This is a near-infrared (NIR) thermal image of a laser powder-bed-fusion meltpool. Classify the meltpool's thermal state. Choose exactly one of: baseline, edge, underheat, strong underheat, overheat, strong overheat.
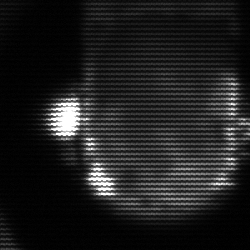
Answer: baseline